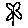
Label: flower